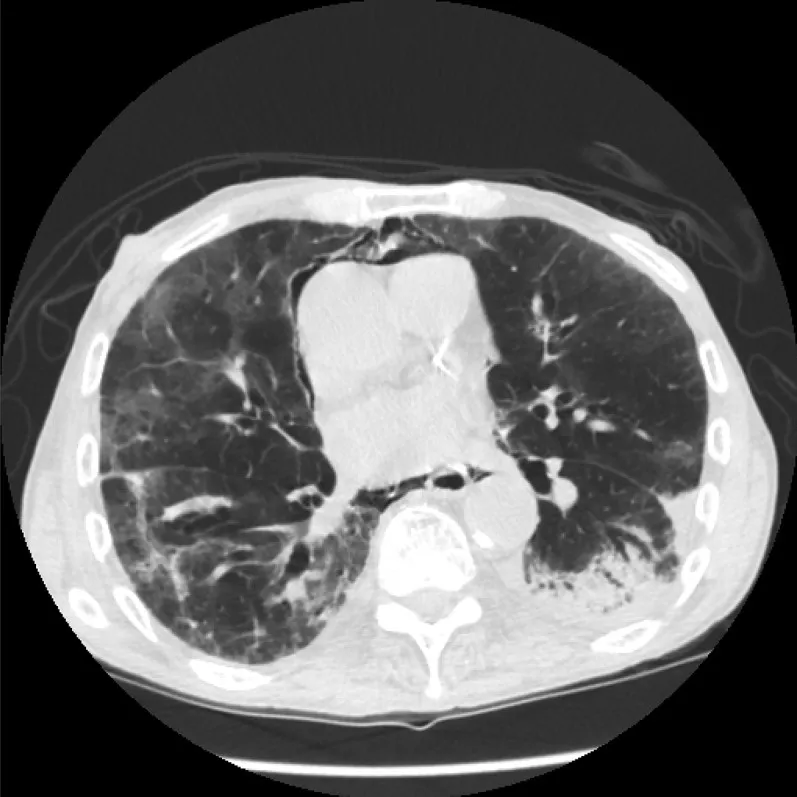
CT scan of chest showing improved opacity of lung parenchyma 2 weeks after discontinuation of daptomycin.
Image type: radiology (ct)